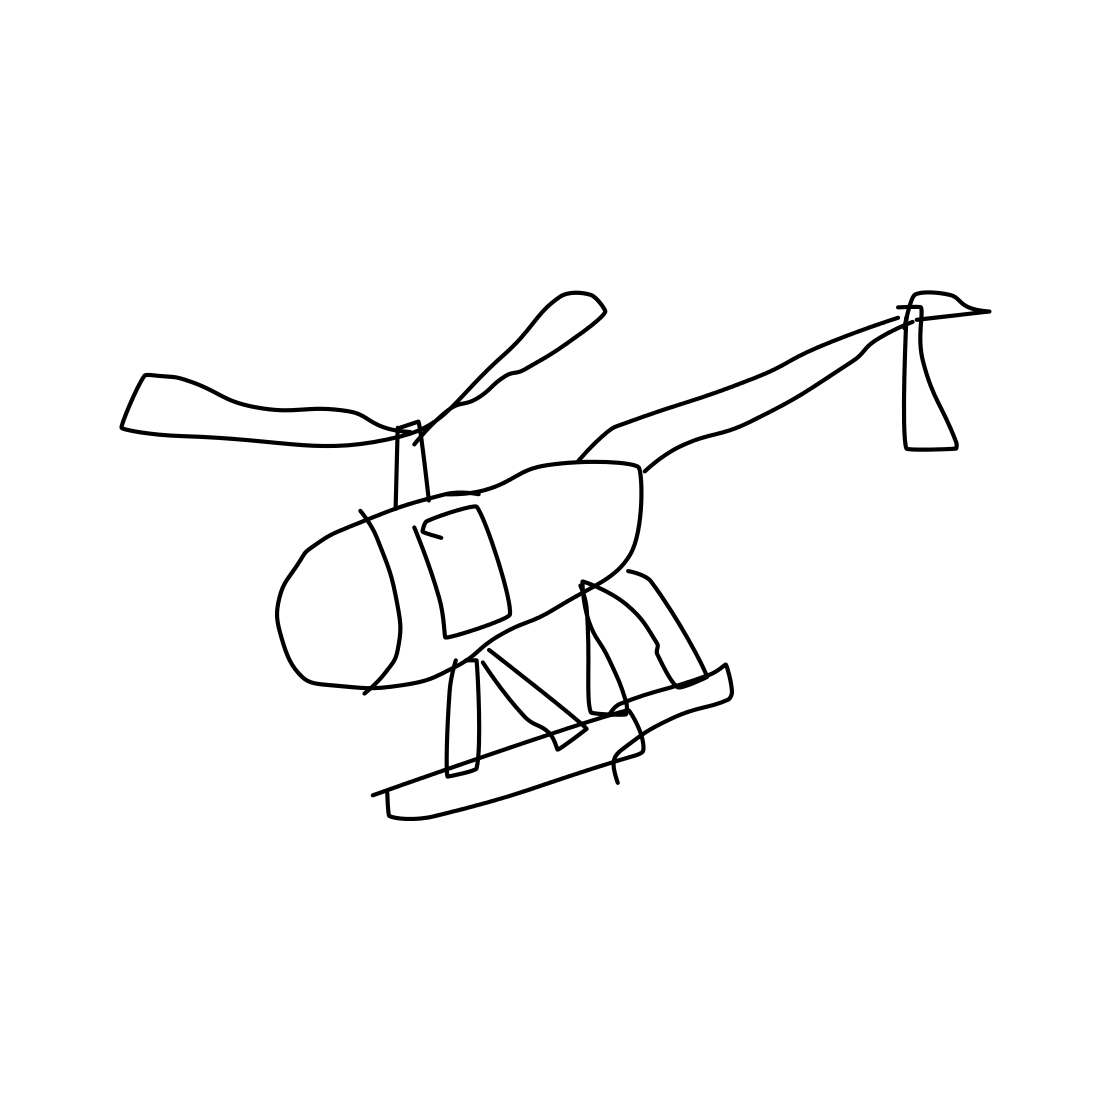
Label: helicopter